Question: I have a picture of a graph on a piece of paper that has no bounding box. I need to transform the image such that it appears to have been taken from directly above. Is it possible to do this without the corner points?
Here's an image to illustrate what im trying to accomplish:

P1-P5 are known, while A-D are unknown.
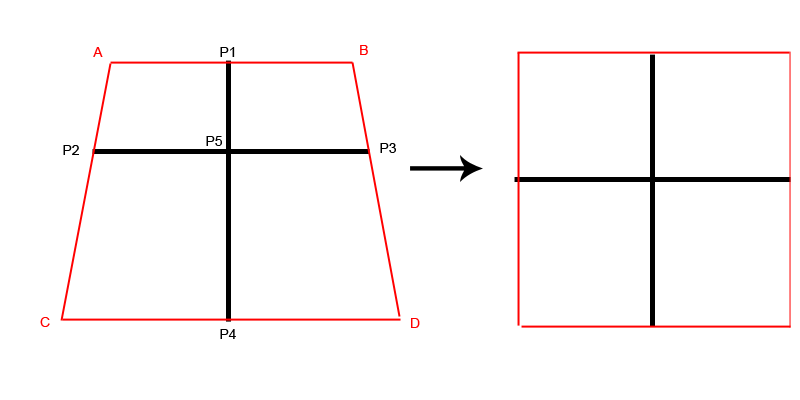
Answer: There are 4 source points (midpoints at left picture) and 4 corresponding destination points at right pictures. You have enough information to calculate matrix of perspective transformation:
<URL>
<URL>